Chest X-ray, PA view. Patient: 73 years old, sex M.
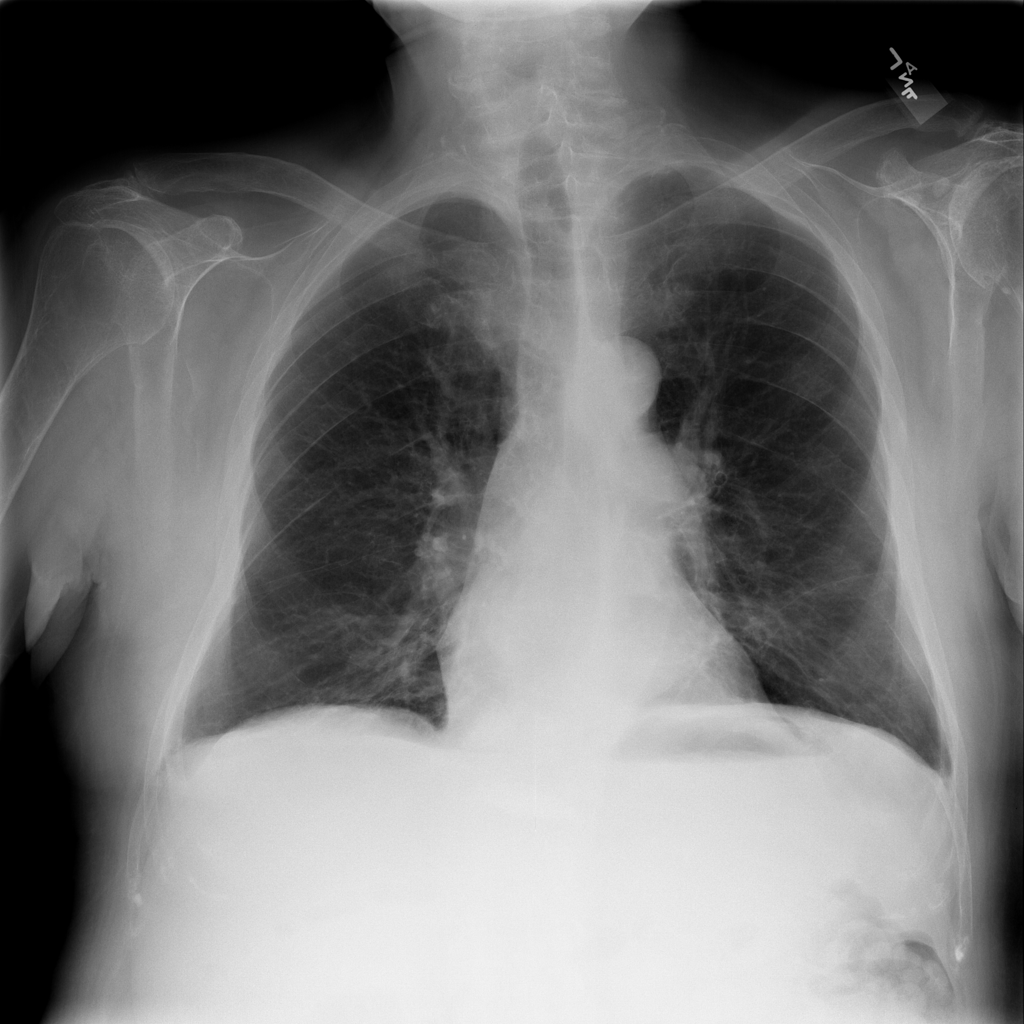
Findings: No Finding